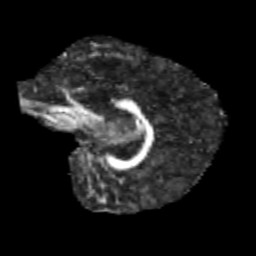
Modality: FA
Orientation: sagittal
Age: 13
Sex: male
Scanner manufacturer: siemens
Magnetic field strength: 3 T
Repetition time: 3.8 s
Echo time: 0.07 s